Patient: sex M, age 26
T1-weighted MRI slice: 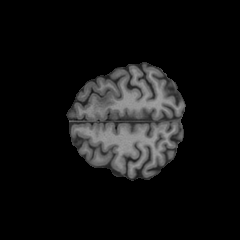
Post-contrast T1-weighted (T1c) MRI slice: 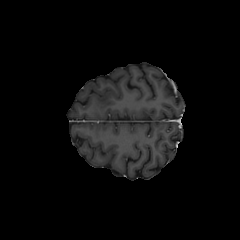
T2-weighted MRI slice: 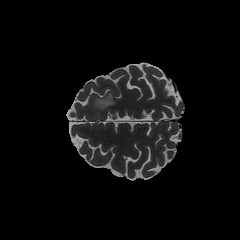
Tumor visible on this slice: yes
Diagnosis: Oligodendroglioma, IDH-mutant, 1p/19q-codeleted
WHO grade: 2